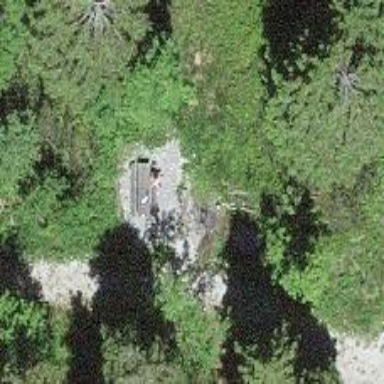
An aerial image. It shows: Picnic table located in leisure land area.